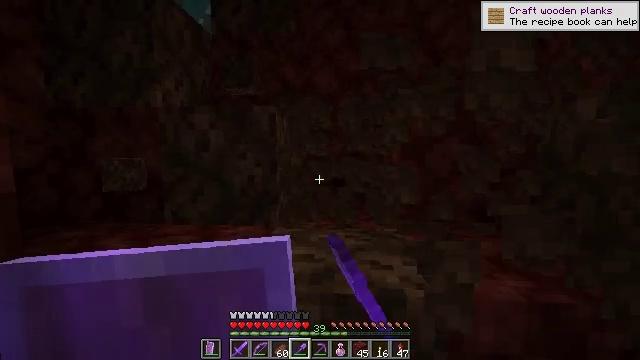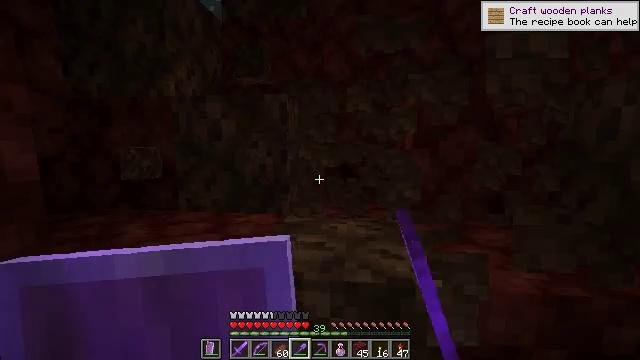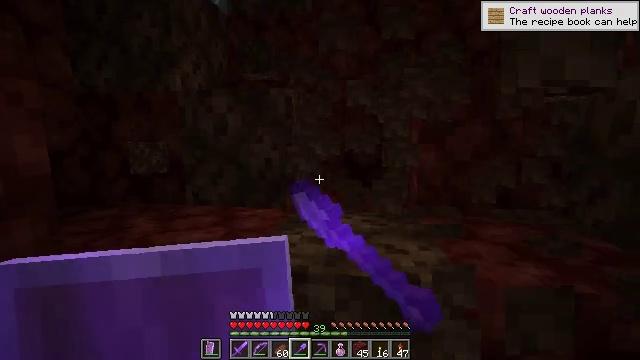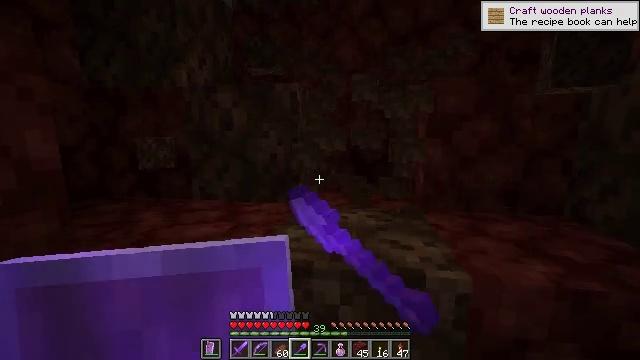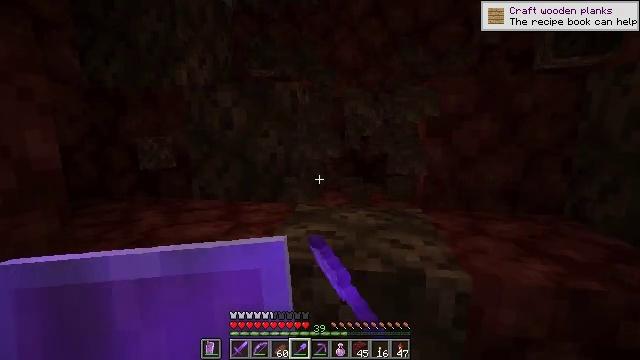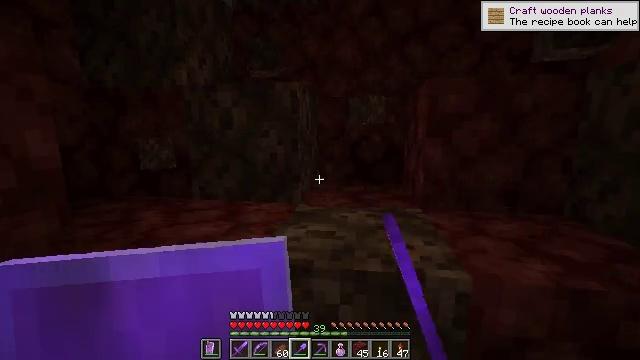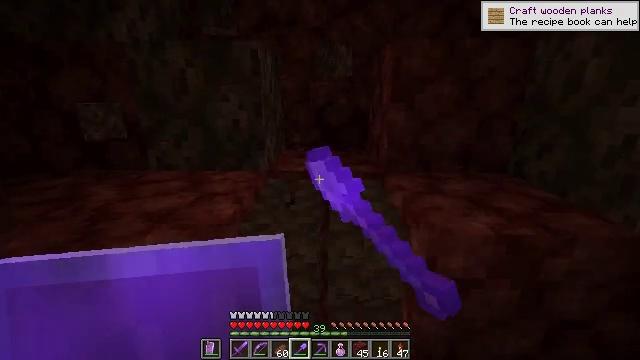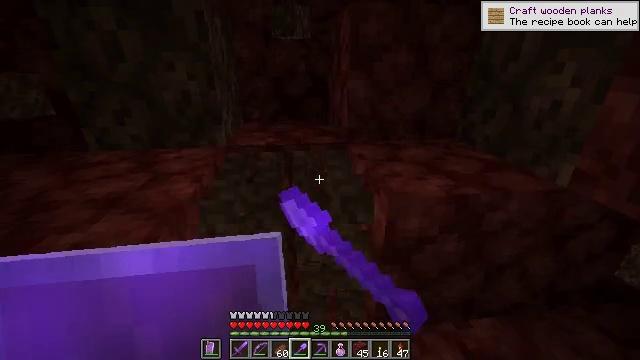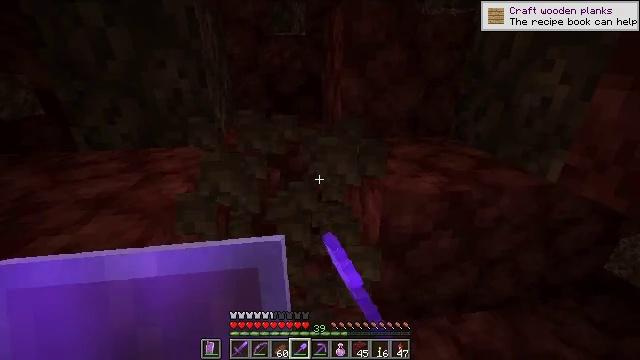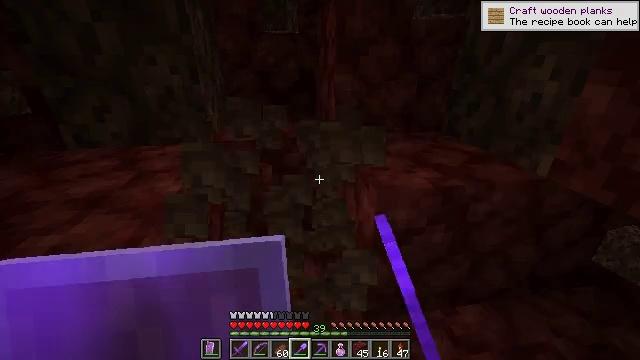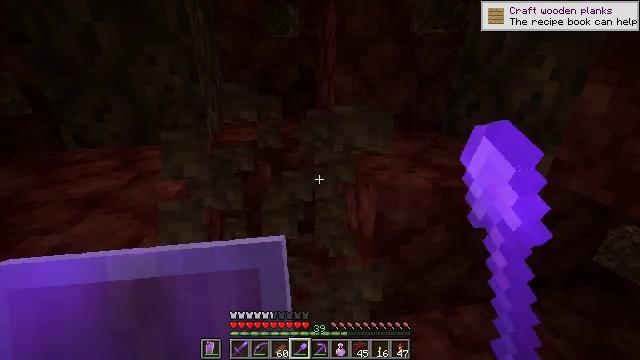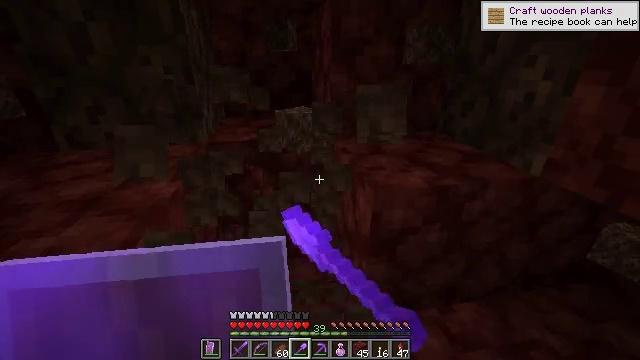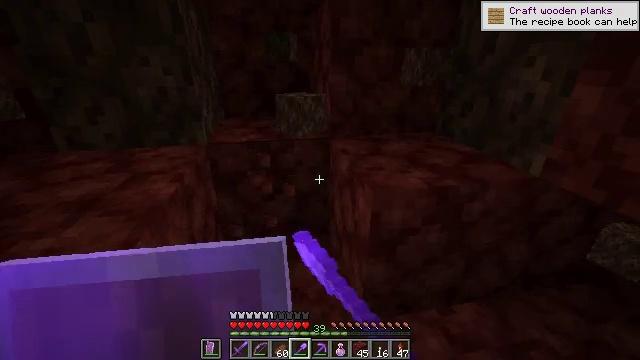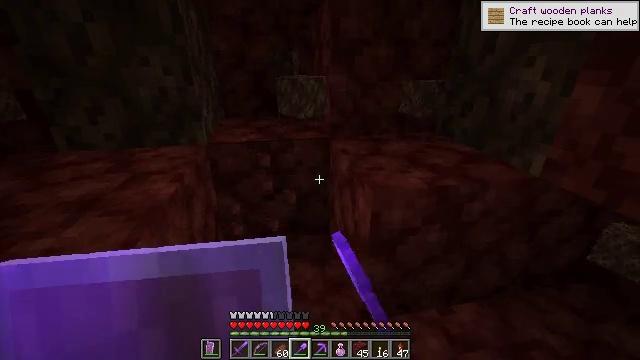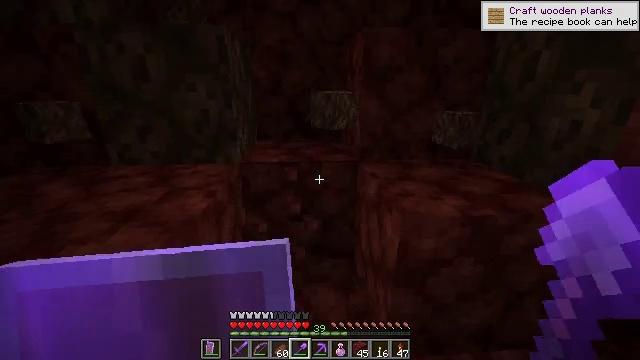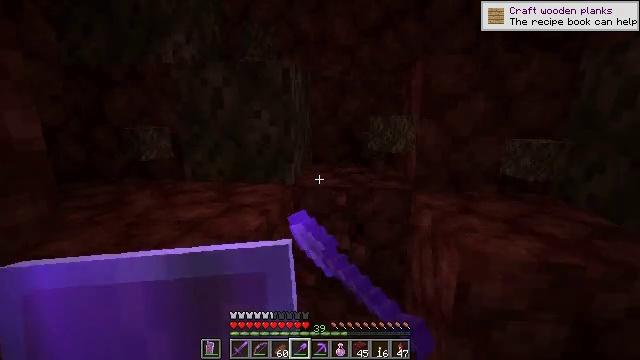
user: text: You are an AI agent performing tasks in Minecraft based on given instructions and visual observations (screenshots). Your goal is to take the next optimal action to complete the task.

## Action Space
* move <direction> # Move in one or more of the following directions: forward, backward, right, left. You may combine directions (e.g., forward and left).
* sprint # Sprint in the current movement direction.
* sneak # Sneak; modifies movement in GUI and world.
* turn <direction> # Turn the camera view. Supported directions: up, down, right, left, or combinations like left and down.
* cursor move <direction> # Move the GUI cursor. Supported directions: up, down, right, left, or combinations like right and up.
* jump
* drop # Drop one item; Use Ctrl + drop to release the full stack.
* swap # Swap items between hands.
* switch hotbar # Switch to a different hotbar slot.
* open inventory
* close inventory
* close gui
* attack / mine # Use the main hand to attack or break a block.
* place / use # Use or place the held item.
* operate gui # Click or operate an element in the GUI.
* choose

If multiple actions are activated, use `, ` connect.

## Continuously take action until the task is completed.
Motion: motion action
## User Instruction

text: Collect soul sand blocks.
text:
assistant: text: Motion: turn left and down, attack / mine
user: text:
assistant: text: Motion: turn left and down, attack / mine
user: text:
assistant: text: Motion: turn left and down, attack / mine
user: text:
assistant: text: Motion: attack / mine
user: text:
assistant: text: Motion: attack / mine
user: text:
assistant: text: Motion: turn right and down, attack / mine
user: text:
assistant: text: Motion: turn right and down, attack / mine
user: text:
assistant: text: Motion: turn right, attack / mine
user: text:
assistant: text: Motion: turn right, attack / mine
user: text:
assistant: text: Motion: attack / mine
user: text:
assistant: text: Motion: attack / mine
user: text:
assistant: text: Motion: attack / mine
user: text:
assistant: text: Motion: attack / mine
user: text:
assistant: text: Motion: turn left and up, attack / mine
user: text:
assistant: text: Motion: turn left and up, attack / mine
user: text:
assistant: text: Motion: move forward, turn left and up, attack / mine
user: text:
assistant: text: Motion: move forward, turn left, attack / mine
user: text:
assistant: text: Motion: move forward, turn left and up, attack / mine
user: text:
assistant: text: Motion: move forward and move right, turn left and up, attack / mine
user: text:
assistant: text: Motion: move forward and move right, turn left and up, attack / mine
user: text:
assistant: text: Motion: move forward and move right, turn left and up, attack / mine
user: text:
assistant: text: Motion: move forward and move right, attack / mine
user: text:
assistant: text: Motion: move forward, attack / mine
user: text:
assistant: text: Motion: move forward, attack / mine
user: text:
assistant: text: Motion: turn right and up, attack / mine
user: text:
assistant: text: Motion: turn right
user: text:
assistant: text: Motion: turn right
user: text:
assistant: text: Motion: turn right
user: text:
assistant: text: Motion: turn right and down
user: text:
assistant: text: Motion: turn right and down